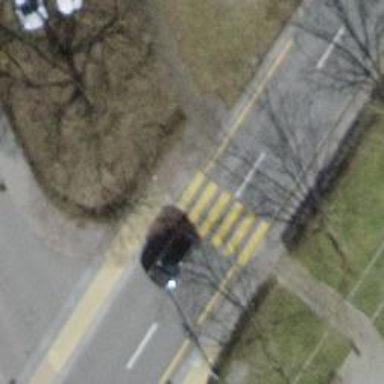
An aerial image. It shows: Marked crossing on the road.